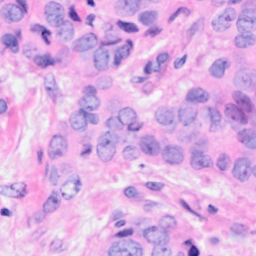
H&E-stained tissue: Breast